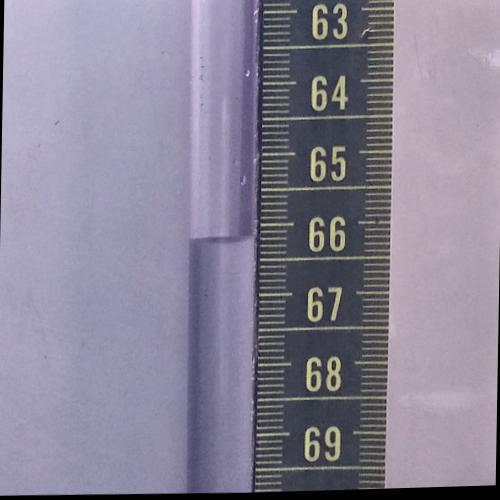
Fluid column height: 66.2 cm